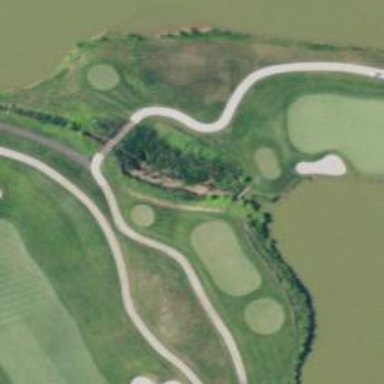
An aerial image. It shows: Footway that resembles golf path.